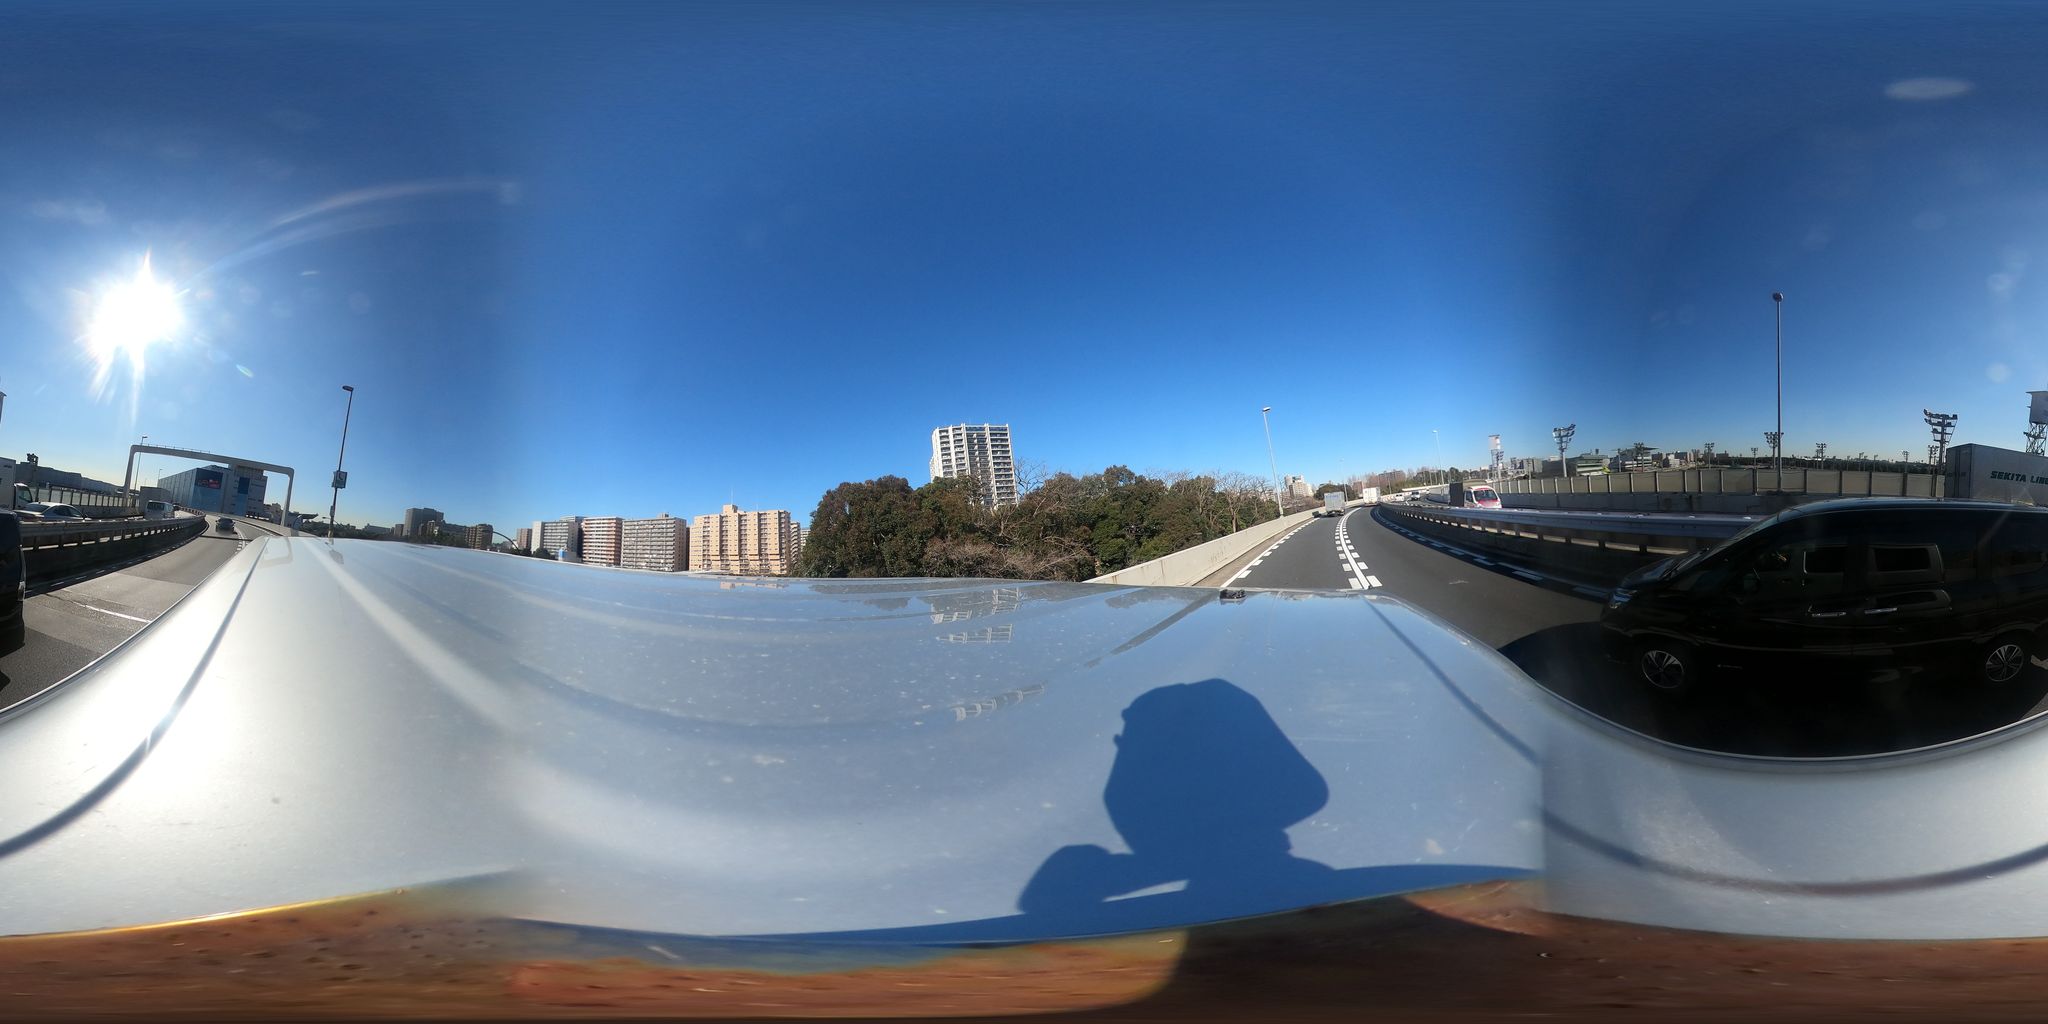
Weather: snowy
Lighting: day
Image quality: good
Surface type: driving surface
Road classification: motorway
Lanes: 2
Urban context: urban centre
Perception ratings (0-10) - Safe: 1.99, Lively: 3.47, Beautiful: 3.62, Boring: 4.91, Depressing: 6.31, Wealthy: 1.88